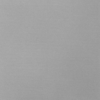
Label: dusty